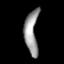
Tissue: lung
Cell type: Endothelial cells
Senescence score: 0.6122
Nuclear area (px): 583
Mean DAPI intensity: 150.786